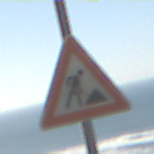
Verkehrszeichen: Arbeitsstelle
Umgebung: Outdoor, Urban
Tageszeit: MorningAfternoon
Wetter: Clear
Licht: Natural
Jahreszeit: NotSpecified
Kontrast: HighContrast